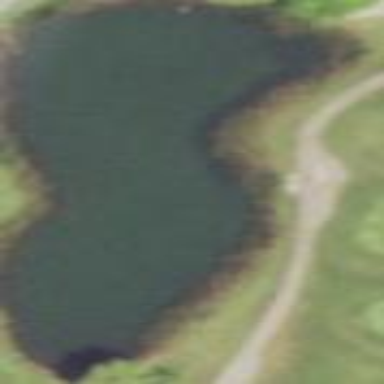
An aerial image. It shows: Water hazard in golf course. The hazard is natural water feature.